Question: I am wading through the swamps of Xcode project template creation. What's stumping me is this behavior: When I put files into a group, the in the group shows up as a which contains duplicates of all the files I intended to put in the group.
So when I specify:
'''
group/
foo.h
foo.m
'''
I get:
'''
group/
foo.h
foo.m/
foo.h
foo.m
'''
Like so:

The relevant TemplateInfo.plist xml:
'''
<key>Definitions</key>
<key>GoogleAnalytics/</key>
<dict>
<key>Path</key>
<string>GoogleAnalytics</string>
</dict>
<key>GoogleAnalytics/libGoogleAnalytics.a</key>
<dict>
<key>Path</key>
<string>libGoogleAnalytics.a</string>
<key>Group</key>
<string>GoogleAnalytics</string>
<key>TargetIndices</key>
<array>
<integer>0</integer>
</array>
</dict>
<key>GoogleAnalytics/GANTracker.h</key>
<dict>
<key>Path</key>
<string>GANTracker.h</string>
<key>Group</key>
<string>GoogleAnalytics</string>
</dict>
'''
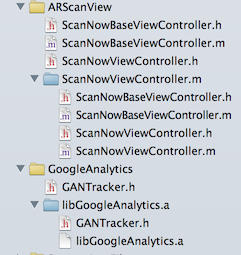
Answer: The problem seems to have come from the fact that the files in my template folder were 'pre-organised' into the locations I wanted them to take in the created project. For instance:
'''
GoogleAnalytics/
libGoogleAnalytics.a
GANTracker.h
'''
The problem was solved by moving the files out of the folder into the root folder of my template:
'''
GoogleAnalytics/ (empty)
libGoogleAnalytics.a
GANTracker.h
'''
Then the TemplateInfo.plist moves these files into the empty folder at project creation time.
Probably there is another way to work around this, but this way has allowed me to move forward.
For reference, here's an explanatory image I made once I cracked the code of 'Definitions' vs 'Nodes':